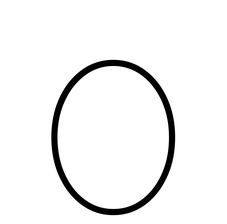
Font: Inter_Thin